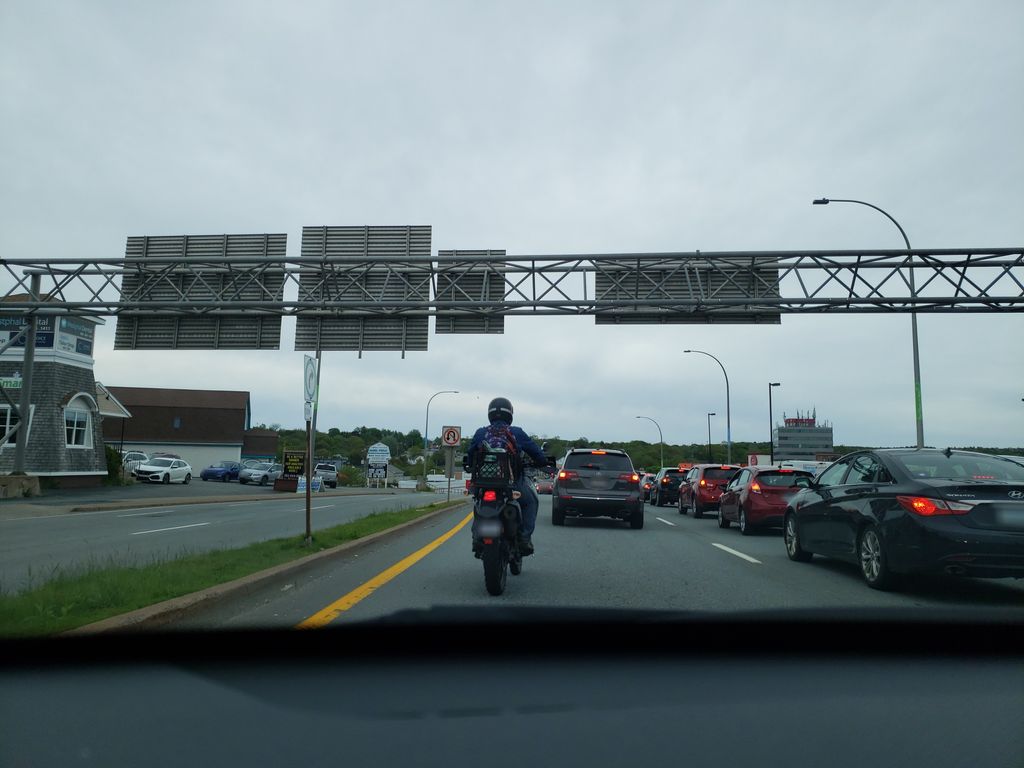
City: halifax